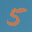
Label: 5